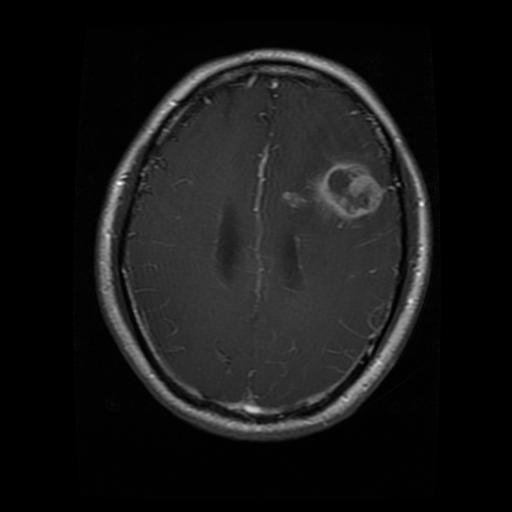
Label: glioma